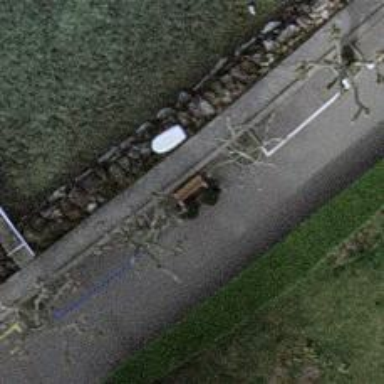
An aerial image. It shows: Bench for seating.